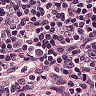
Metastatic tissue present: no